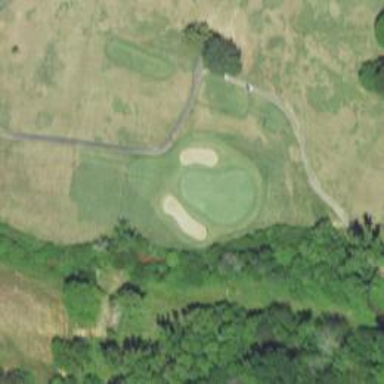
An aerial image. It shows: View of golf hole.